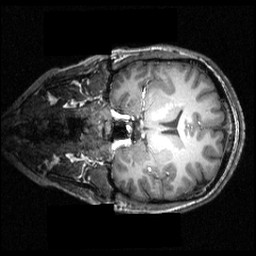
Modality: T1w
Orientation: coronal
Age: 20
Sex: female
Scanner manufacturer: siemens
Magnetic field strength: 3.951 T
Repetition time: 1.5 s
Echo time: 0.00335 s